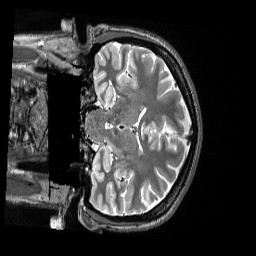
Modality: T2w
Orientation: coronal
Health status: healthy
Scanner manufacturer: siemens
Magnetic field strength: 3 T
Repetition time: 3.2 s
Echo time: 0.563 s